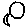
Label: moon